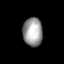
Tissue: lung
Cell type: Epithelial cells
Senescence score: 0.1999
Nuclear area (px): 555
Mean DAPI intensity: 154.204